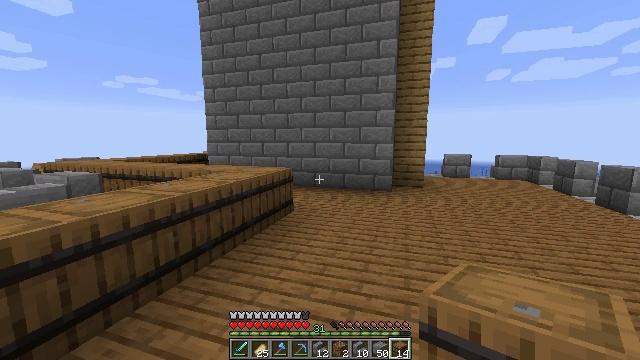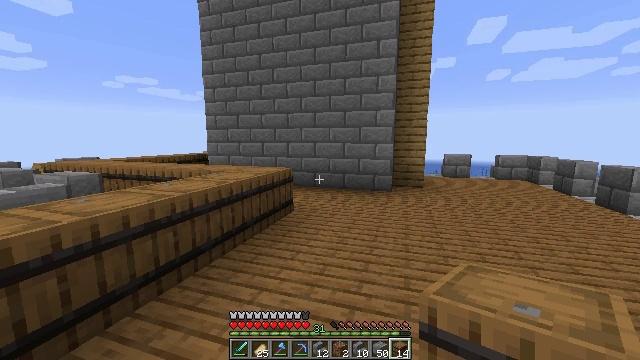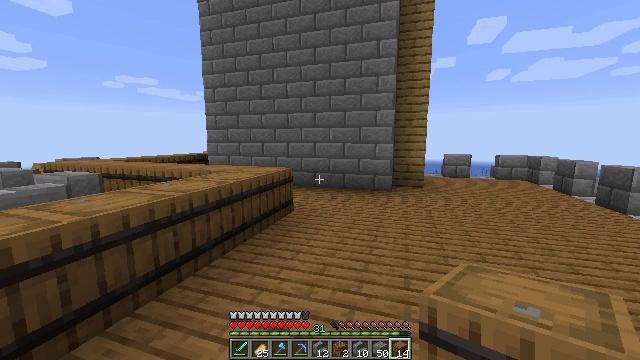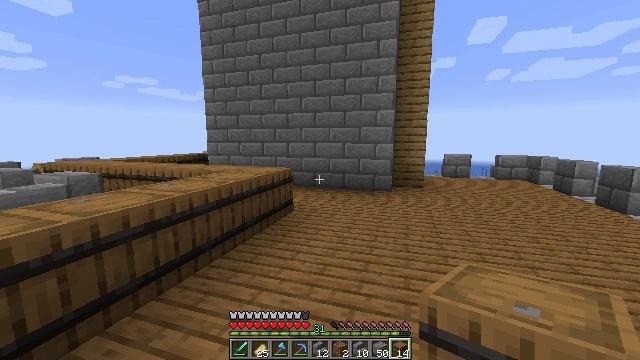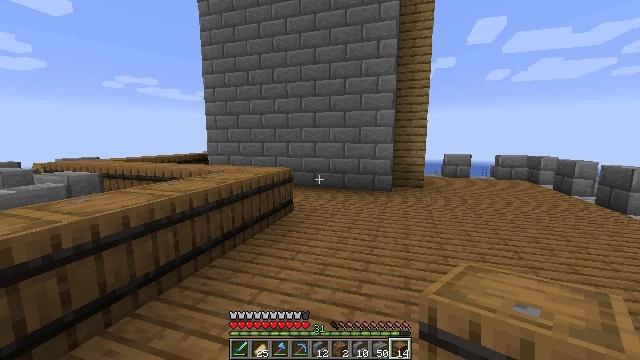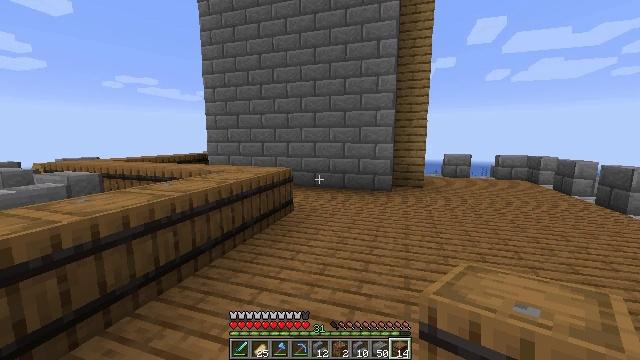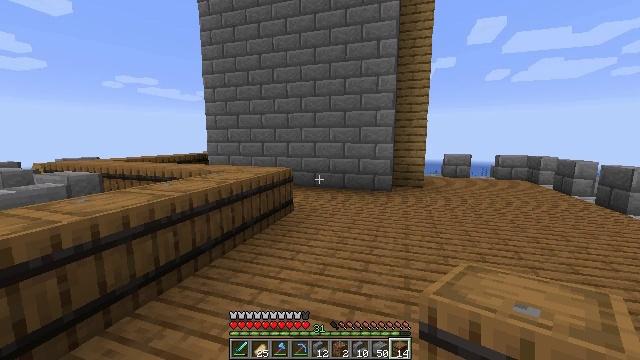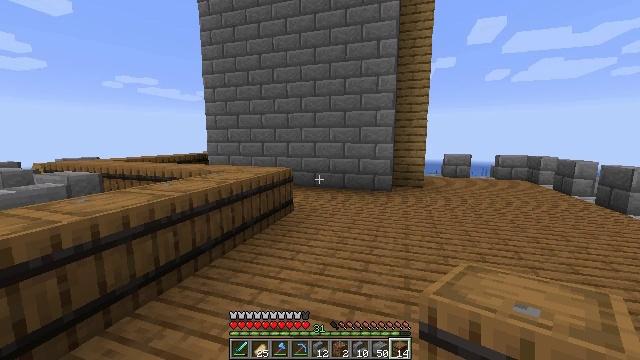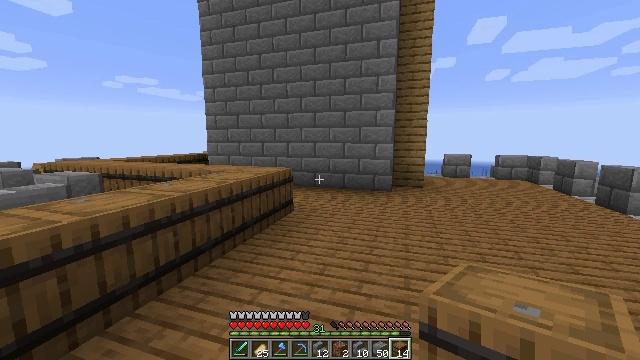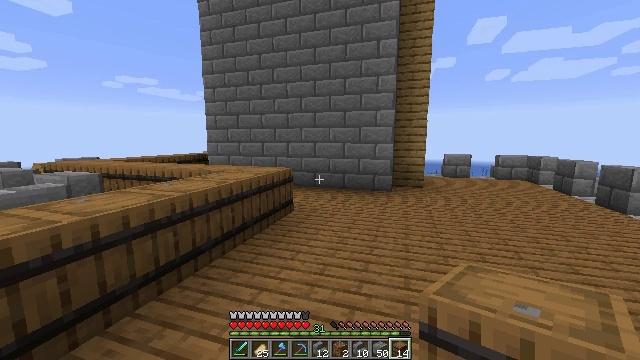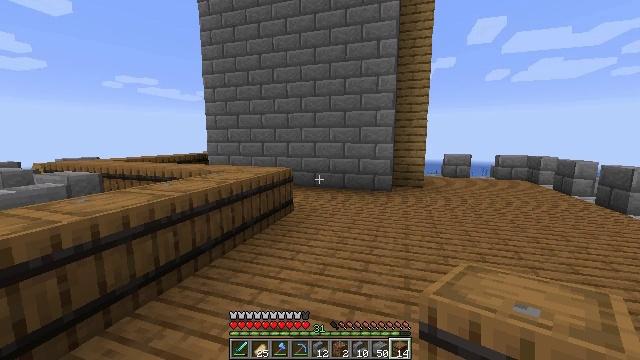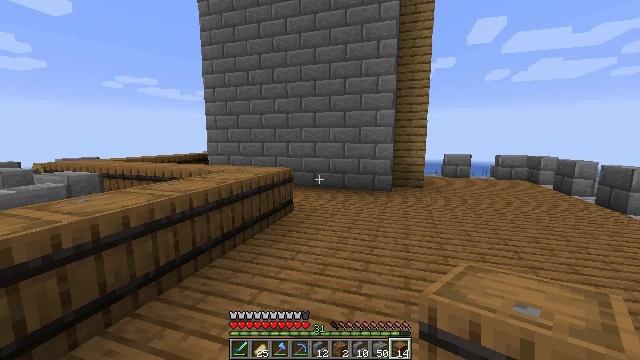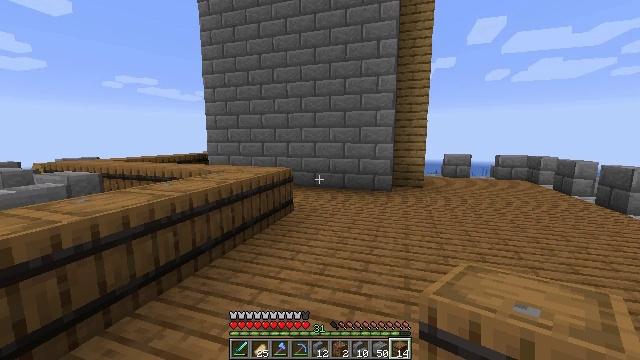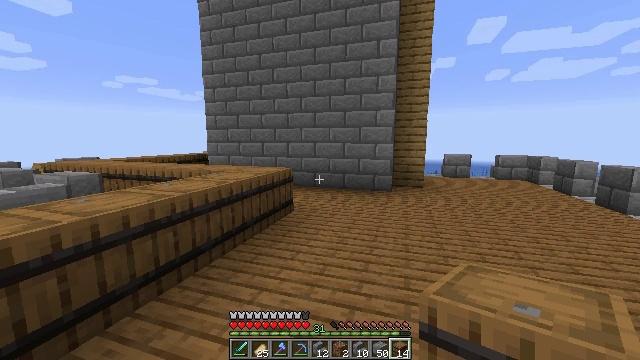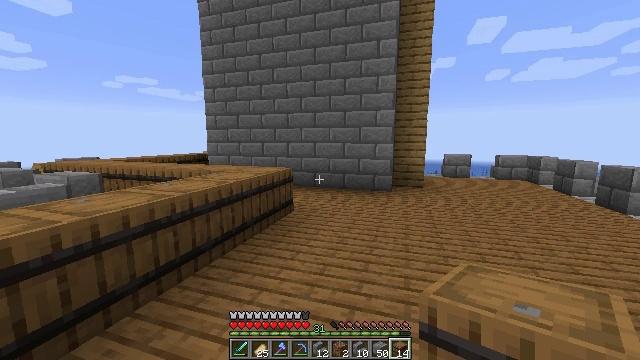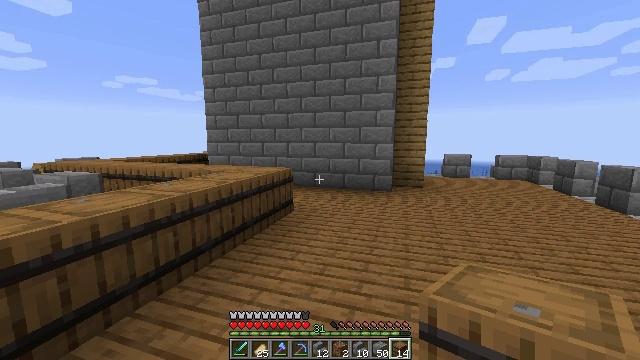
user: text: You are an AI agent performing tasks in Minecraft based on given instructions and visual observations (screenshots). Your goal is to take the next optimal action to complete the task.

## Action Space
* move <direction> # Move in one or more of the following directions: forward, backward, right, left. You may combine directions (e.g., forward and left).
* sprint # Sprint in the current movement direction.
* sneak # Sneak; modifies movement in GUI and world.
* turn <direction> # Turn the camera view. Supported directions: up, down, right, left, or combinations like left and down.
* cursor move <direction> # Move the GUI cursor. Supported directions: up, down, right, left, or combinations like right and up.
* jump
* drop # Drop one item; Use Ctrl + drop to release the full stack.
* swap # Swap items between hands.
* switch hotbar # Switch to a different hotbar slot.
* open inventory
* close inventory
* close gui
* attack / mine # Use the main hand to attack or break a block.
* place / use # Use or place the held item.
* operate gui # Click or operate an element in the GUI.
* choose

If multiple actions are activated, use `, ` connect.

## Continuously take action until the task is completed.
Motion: motion action
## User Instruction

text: Attack the barrel to gather it.
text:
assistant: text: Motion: no_op
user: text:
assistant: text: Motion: no_op
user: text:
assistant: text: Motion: no_op
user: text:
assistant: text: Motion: no_op
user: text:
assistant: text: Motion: no_op
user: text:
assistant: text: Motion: no_op
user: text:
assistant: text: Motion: no_op
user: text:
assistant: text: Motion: no_op
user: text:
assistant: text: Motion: no_op
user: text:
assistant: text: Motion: no_op
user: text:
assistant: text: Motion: no_op
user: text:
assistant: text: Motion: no_op
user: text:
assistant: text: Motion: no_op
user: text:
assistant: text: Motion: no_op
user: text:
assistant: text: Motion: no_op
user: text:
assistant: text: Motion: no_op
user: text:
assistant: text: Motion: no_op
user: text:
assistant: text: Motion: no_op
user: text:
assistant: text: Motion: no_op
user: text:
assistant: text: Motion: no_op
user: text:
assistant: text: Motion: no_op
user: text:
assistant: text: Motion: no_op
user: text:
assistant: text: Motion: no_op
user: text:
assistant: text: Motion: no_op
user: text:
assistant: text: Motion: no_op
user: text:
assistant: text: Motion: no_op
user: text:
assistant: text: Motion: no_op
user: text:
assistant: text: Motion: no_op
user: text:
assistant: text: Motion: no_op
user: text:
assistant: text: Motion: no_op